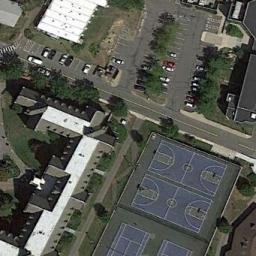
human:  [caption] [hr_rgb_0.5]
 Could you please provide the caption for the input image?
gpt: There are two basketball courts between the parking lot and some buildings with a road pass by .

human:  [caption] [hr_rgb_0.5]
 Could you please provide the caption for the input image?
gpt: Near the basketball courts are buildings and parking lots,Surrounded by vegetation, .

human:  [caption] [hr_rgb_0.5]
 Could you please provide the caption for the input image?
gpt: There are two blue basketball courts in the lower right corner .

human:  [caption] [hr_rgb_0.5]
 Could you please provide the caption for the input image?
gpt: Many cars are in the parking lot next to  two basketball courts .

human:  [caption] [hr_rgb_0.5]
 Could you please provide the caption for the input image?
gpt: Two basketball courts next to two badminton courts while some white buildings and a parking lot beside .